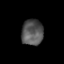
Tissue: skin
Cell type: Epithelial cells
Senescence score: 0.2595
Nuclear area (px): 545
Mean DAPI intensity: 86.31